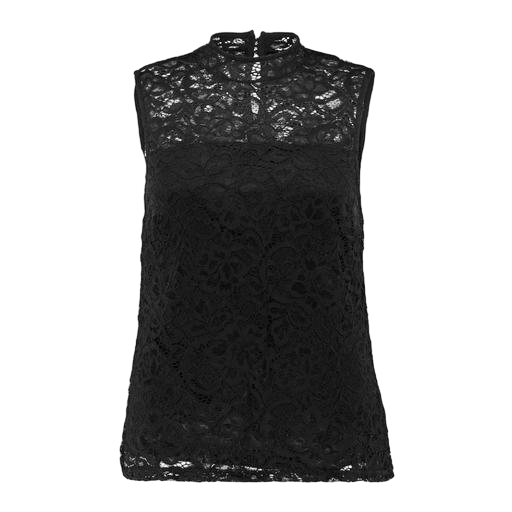
black ruby lace high neck top, black sleeveless lace blouse, black high neck lace, white background